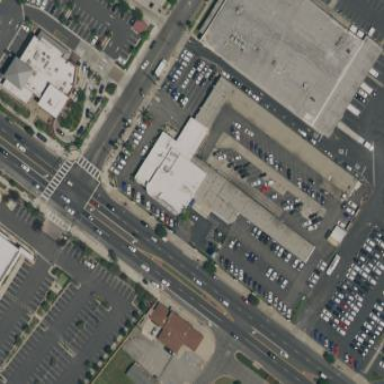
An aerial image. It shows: Commercial building.